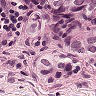
Metastatic tissue present: yes